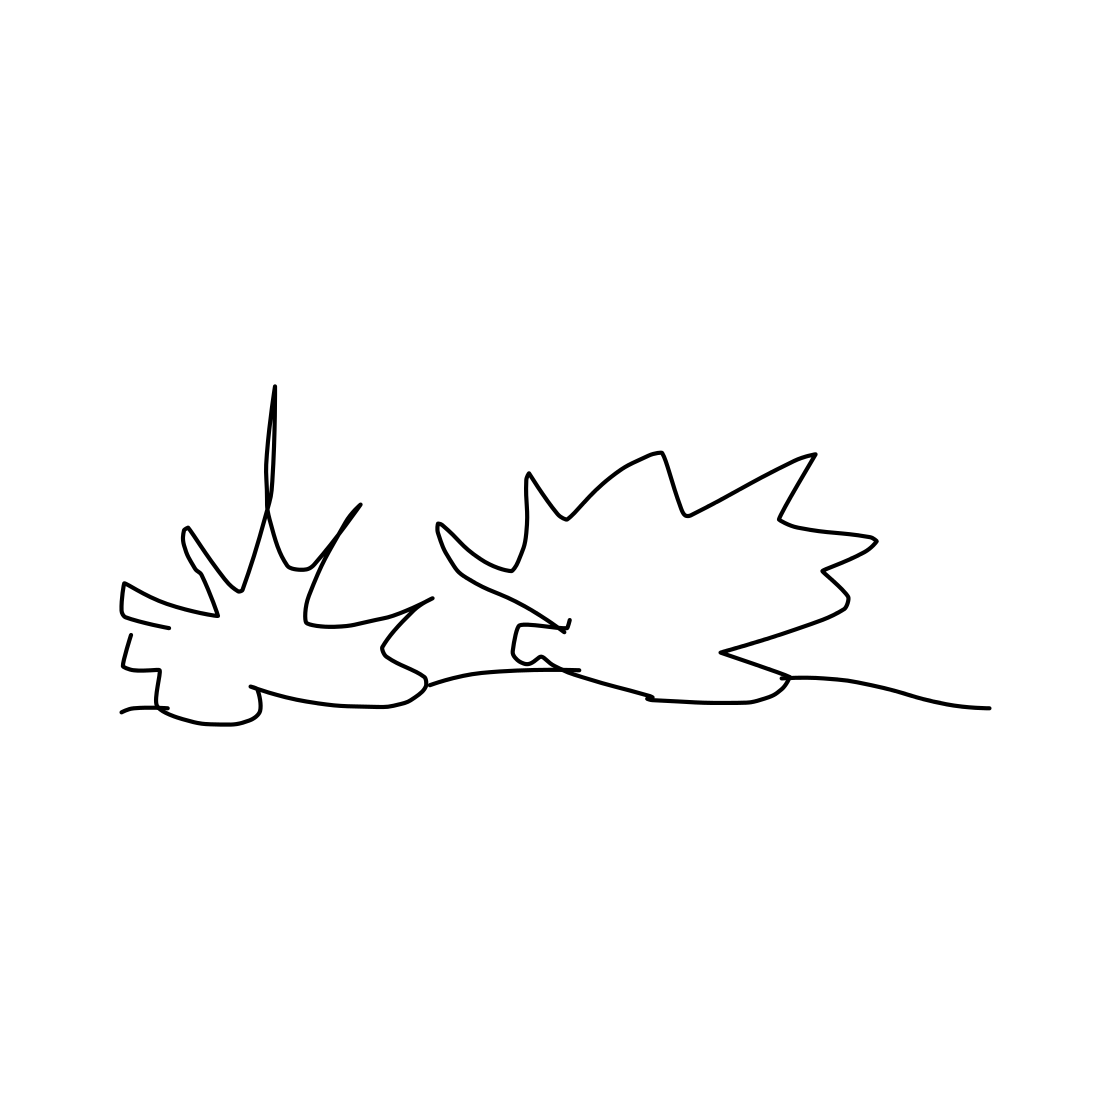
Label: bush